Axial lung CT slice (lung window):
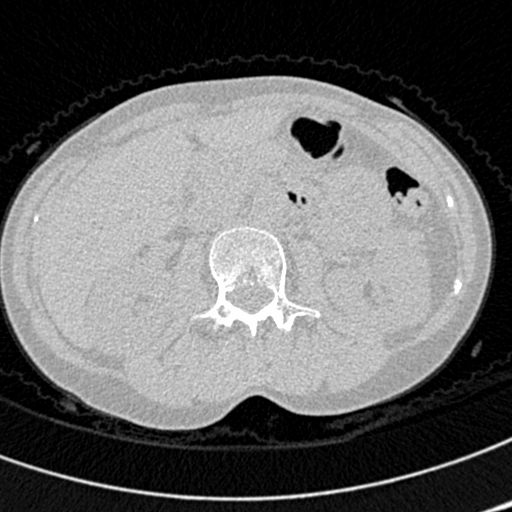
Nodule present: no